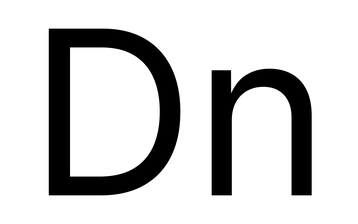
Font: Inter_Regular